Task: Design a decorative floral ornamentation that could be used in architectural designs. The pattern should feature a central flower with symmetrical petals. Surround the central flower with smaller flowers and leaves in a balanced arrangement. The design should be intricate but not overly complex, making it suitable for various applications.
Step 1422:
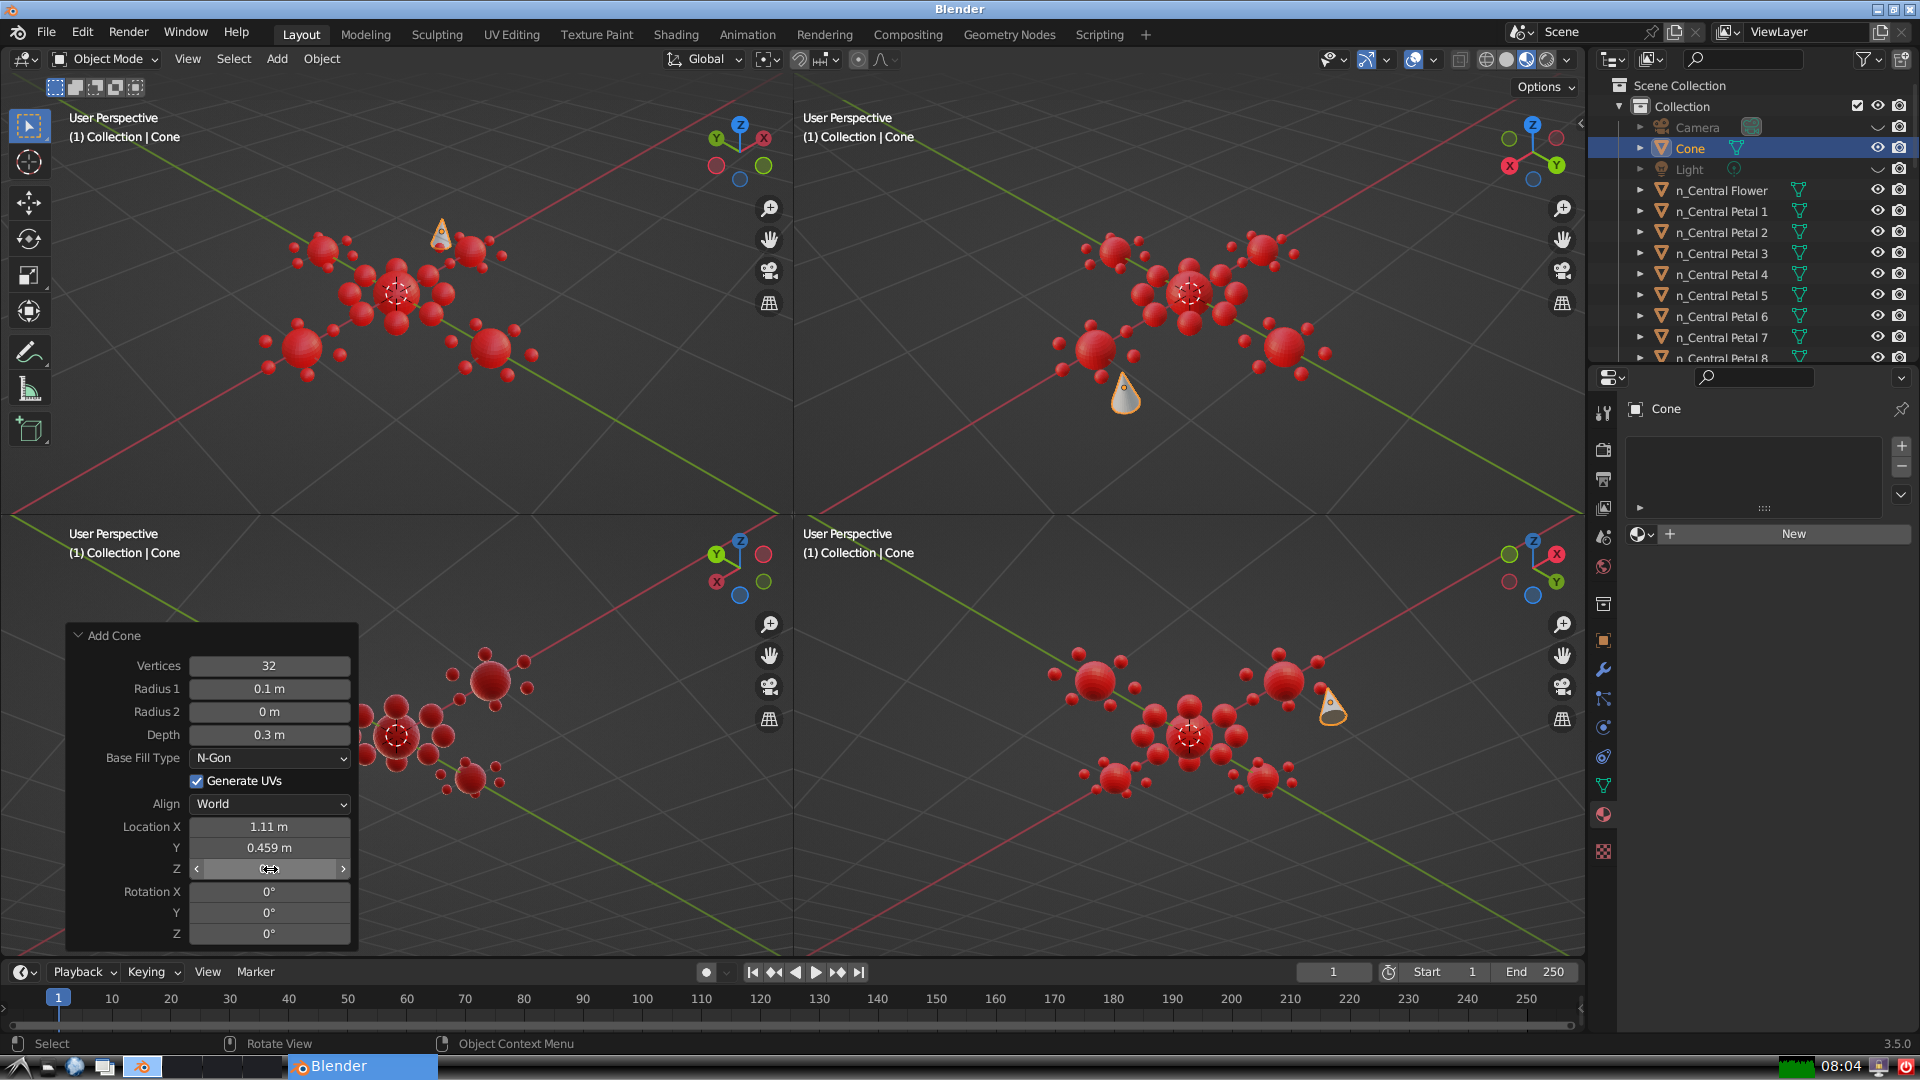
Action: {"mouse_move": [270, 892]}